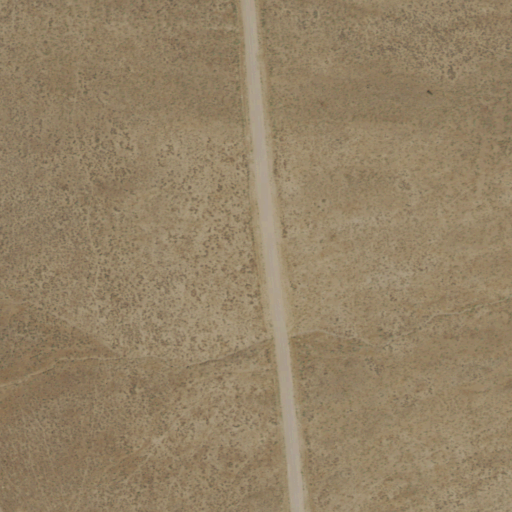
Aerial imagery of valley in Nevada named Cox Canyon containing only shrub